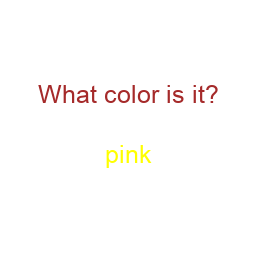
Color: yellow
Color name shown: pink
Background color: white
Question text color: brown